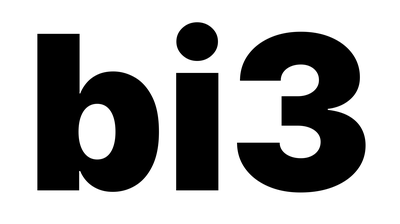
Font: Inter_Black